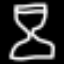
Label: hourglass